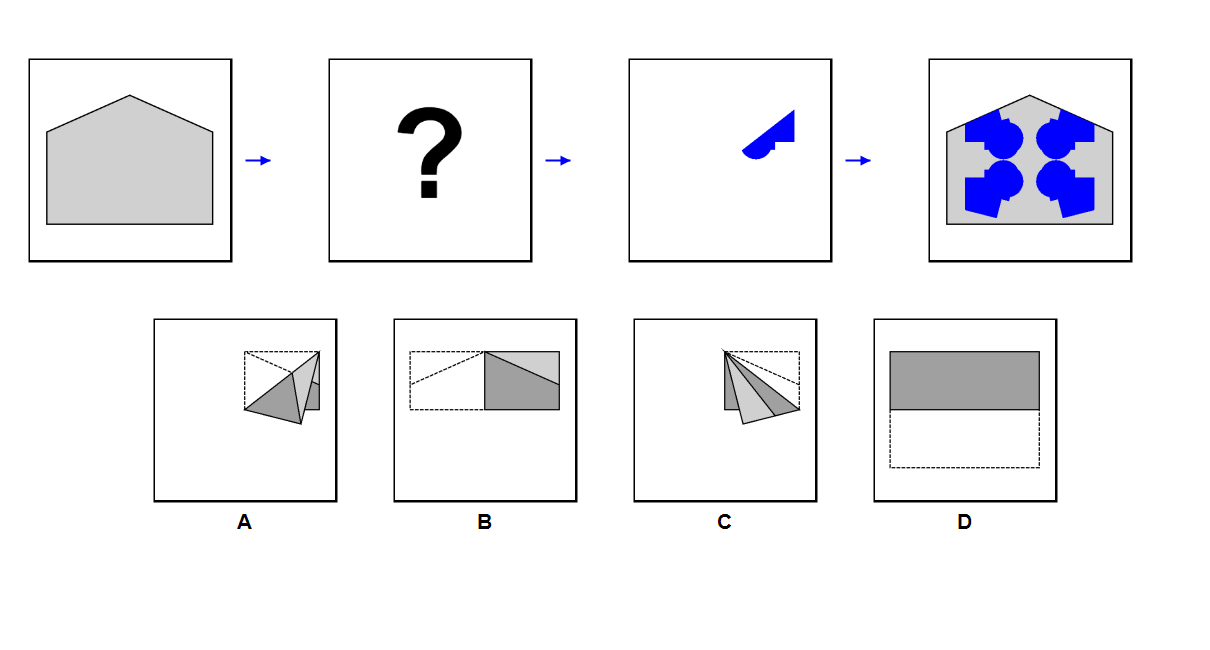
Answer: C